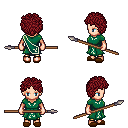
a pixel art fantasy rpg character, female body template, human, light skin, sash dress, gold greaves, brunette curly afro hairstyle, brown slippers, spear, four views (front, back, left, right), 2x2 character sprite sheet, small pixel art, hard edges, no anti-aliasing